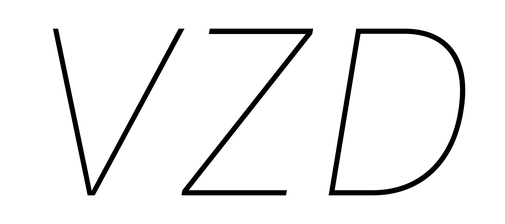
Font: Inter-Italic_Thin_Italic